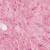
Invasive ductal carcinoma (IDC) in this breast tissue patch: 0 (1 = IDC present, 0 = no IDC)